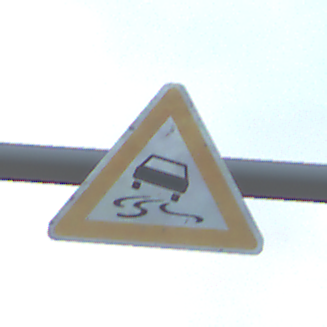
Verkehrszeichen: SchleuderOderRutschgefahr
Umgebung: Outdoor, RoadRail
Tageszeit: SunriseSunset
Wetter: PartlyCloudy
Licht: Natural
Jahreszeit: NotSpecified
Kontrast: LowContrast